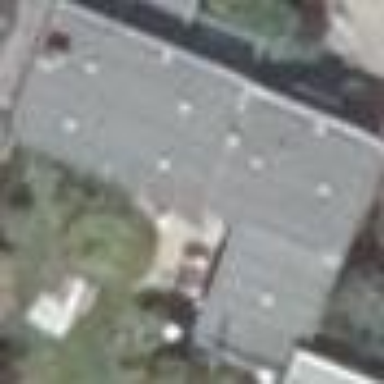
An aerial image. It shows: Flat-roofed house.